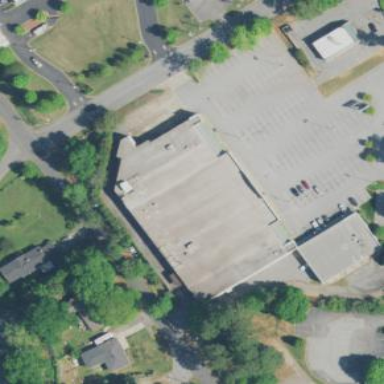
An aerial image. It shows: Retail building.